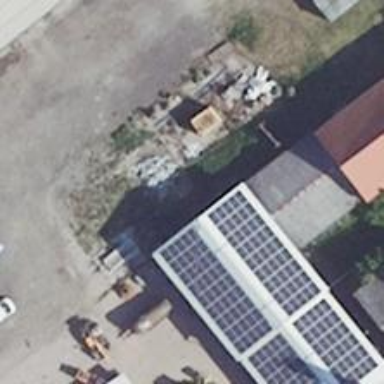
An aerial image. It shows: Shed.